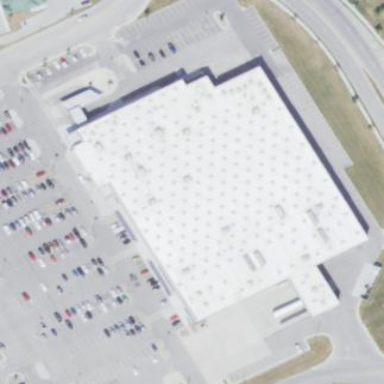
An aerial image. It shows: Retail building.